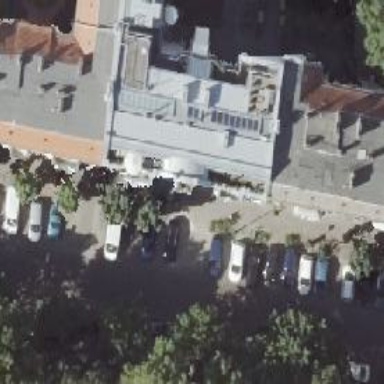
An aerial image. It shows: Café.